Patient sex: F
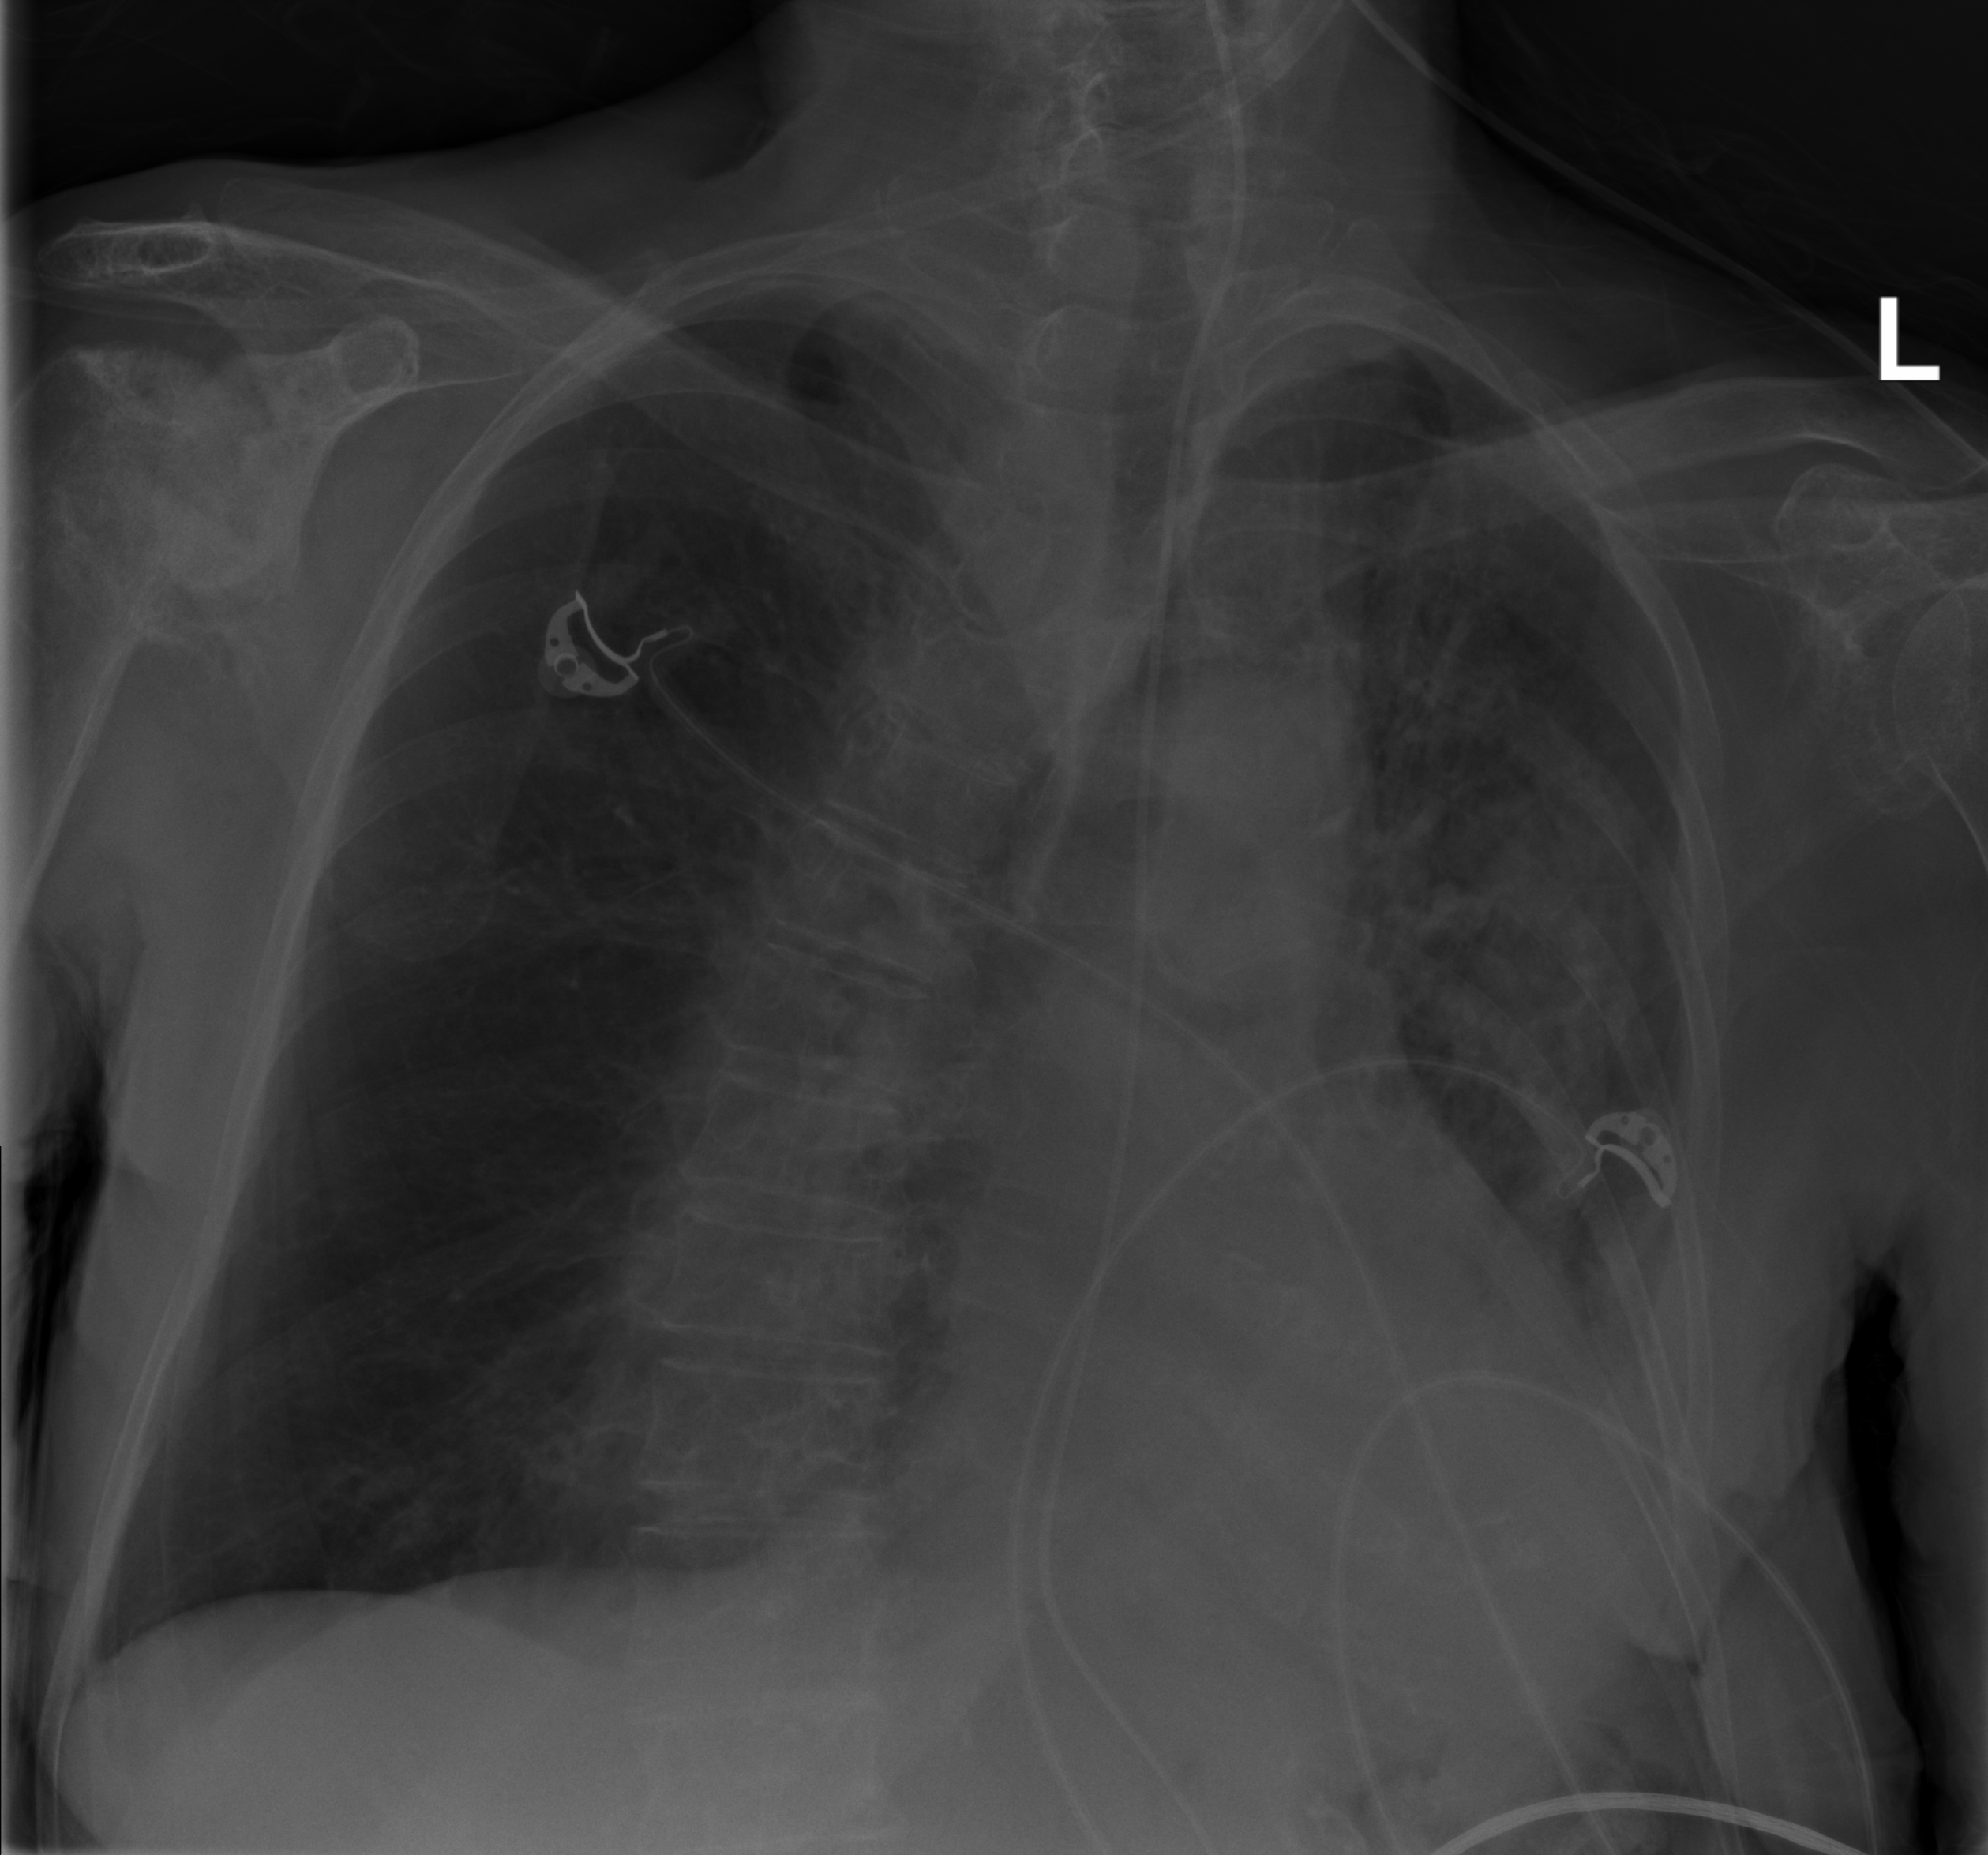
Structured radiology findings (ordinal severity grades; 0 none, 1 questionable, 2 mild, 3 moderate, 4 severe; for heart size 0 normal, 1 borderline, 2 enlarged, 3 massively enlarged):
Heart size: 2
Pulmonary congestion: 0
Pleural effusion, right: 0
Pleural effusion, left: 2
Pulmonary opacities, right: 0
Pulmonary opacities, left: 3
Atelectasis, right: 0
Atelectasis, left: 2